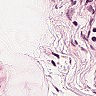
Metastatic tissue present: no